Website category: sports
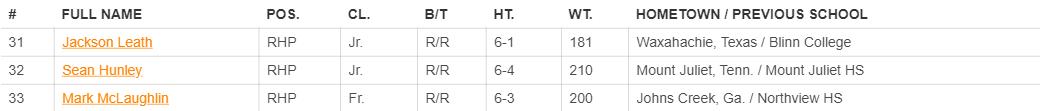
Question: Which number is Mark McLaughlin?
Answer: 33

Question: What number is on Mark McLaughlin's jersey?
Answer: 33

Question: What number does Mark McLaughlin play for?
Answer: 33

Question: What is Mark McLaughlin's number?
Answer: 33

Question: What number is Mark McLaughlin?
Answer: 33

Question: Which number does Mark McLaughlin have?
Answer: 33

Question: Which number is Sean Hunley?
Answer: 32

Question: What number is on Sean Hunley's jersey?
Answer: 32

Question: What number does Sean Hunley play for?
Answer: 32

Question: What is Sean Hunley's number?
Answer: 32

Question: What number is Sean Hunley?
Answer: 32

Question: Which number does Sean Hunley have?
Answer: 32

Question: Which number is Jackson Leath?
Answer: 31

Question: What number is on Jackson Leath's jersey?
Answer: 31

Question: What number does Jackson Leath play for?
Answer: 31

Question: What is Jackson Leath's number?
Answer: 31

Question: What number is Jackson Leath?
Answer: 31

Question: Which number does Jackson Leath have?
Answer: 31

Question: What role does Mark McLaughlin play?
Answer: RHP

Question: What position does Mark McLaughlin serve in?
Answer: RHP

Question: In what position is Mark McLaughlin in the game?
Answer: RHP

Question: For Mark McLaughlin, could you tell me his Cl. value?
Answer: Fr.

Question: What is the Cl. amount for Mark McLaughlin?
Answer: Fr.

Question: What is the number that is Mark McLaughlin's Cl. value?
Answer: Fr.

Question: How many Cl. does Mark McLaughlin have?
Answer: Fr.

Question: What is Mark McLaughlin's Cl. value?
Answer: Fr.

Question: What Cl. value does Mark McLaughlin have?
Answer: Fr.

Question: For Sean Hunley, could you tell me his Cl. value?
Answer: Jr.

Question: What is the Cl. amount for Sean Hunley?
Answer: Jr.

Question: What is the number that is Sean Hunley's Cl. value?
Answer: Jr.

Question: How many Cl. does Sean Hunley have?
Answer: Jr.

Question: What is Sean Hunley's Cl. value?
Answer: Jr.

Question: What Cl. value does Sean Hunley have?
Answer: Jr.

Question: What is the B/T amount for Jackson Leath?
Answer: R/R

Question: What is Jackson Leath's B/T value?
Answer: R/R

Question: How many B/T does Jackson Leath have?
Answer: R/R

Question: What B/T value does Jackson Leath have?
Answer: R/R

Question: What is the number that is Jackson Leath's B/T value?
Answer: R/R

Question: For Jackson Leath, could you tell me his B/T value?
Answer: R/R

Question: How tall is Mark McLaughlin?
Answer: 6-3

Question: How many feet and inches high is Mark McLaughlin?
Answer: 6-3

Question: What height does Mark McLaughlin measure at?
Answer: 6-3

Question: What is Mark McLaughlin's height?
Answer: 6-3

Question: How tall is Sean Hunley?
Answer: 6-4

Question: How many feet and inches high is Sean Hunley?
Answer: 6-4

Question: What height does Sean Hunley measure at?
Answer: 6-4

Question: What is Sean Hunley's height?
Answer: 6-4

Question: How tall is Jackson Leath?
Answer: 6-1

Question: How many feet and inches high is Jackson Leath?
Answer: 6-1

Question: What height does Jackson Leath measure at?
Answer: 6-1

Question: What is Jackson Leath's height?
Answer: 6-1

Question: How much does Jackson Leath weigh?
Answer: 181

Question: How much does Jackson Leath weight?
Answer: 181

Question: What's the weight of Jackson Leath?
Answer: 181

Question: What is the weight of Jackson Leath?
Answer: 181

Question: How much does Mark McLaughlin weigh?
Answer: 200

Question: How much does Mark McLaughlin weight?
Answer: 200

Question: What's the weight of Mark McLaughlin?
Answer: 200

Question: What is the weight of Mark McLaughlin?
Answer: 200

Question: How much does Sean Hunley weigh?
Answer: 210

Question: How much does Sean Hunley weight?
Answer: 210

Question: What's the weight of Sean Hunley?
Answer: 210

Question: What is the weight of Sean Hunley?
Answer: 210

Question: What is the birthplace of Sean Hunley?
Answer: Mount Juliet, Tenn.